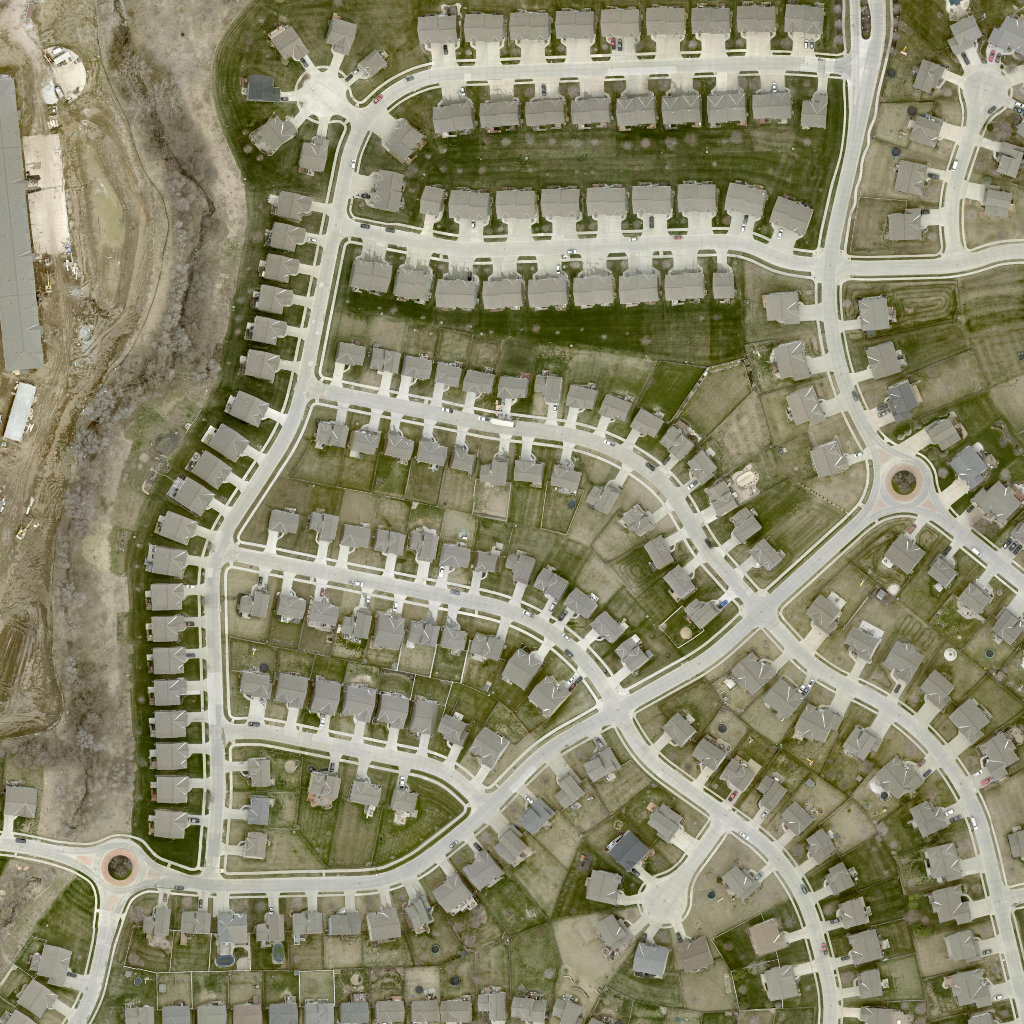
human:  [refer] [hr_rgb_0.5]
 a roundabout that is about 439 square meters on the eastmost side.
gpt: <box>[[85, 44, 91, 50, 0]]</box>